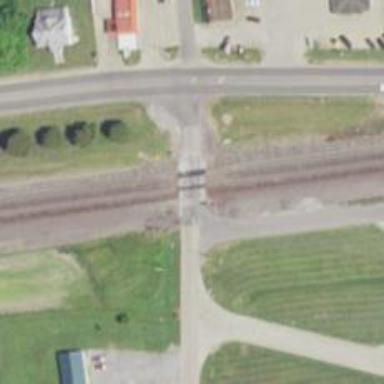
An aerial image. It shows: Railway track.